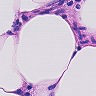
Metastatic tissue present: no